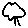
Label: tree